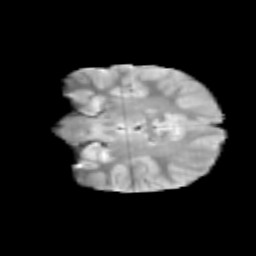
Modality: T2w
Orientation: coronal
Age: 9
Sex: female
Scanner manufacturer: siemens
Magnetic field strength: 3 T
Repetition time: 3.8 s
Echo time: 0.07 s